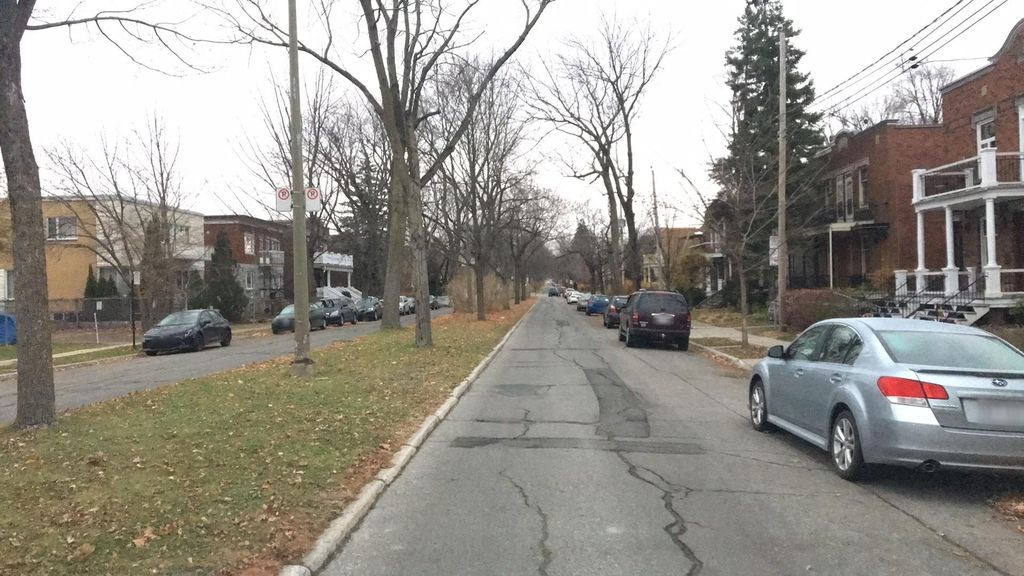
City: montreal